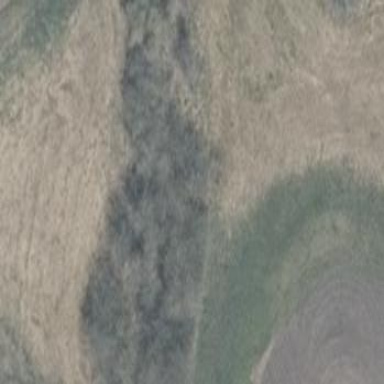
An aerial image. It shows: Patch of scrub vegetation.